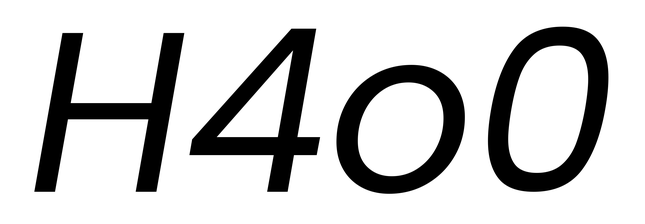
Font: Poppins-Italic